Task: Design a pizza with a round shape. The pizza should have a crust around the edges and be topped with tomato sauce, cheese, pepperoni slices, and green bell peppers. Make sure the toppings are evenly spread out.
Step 173:
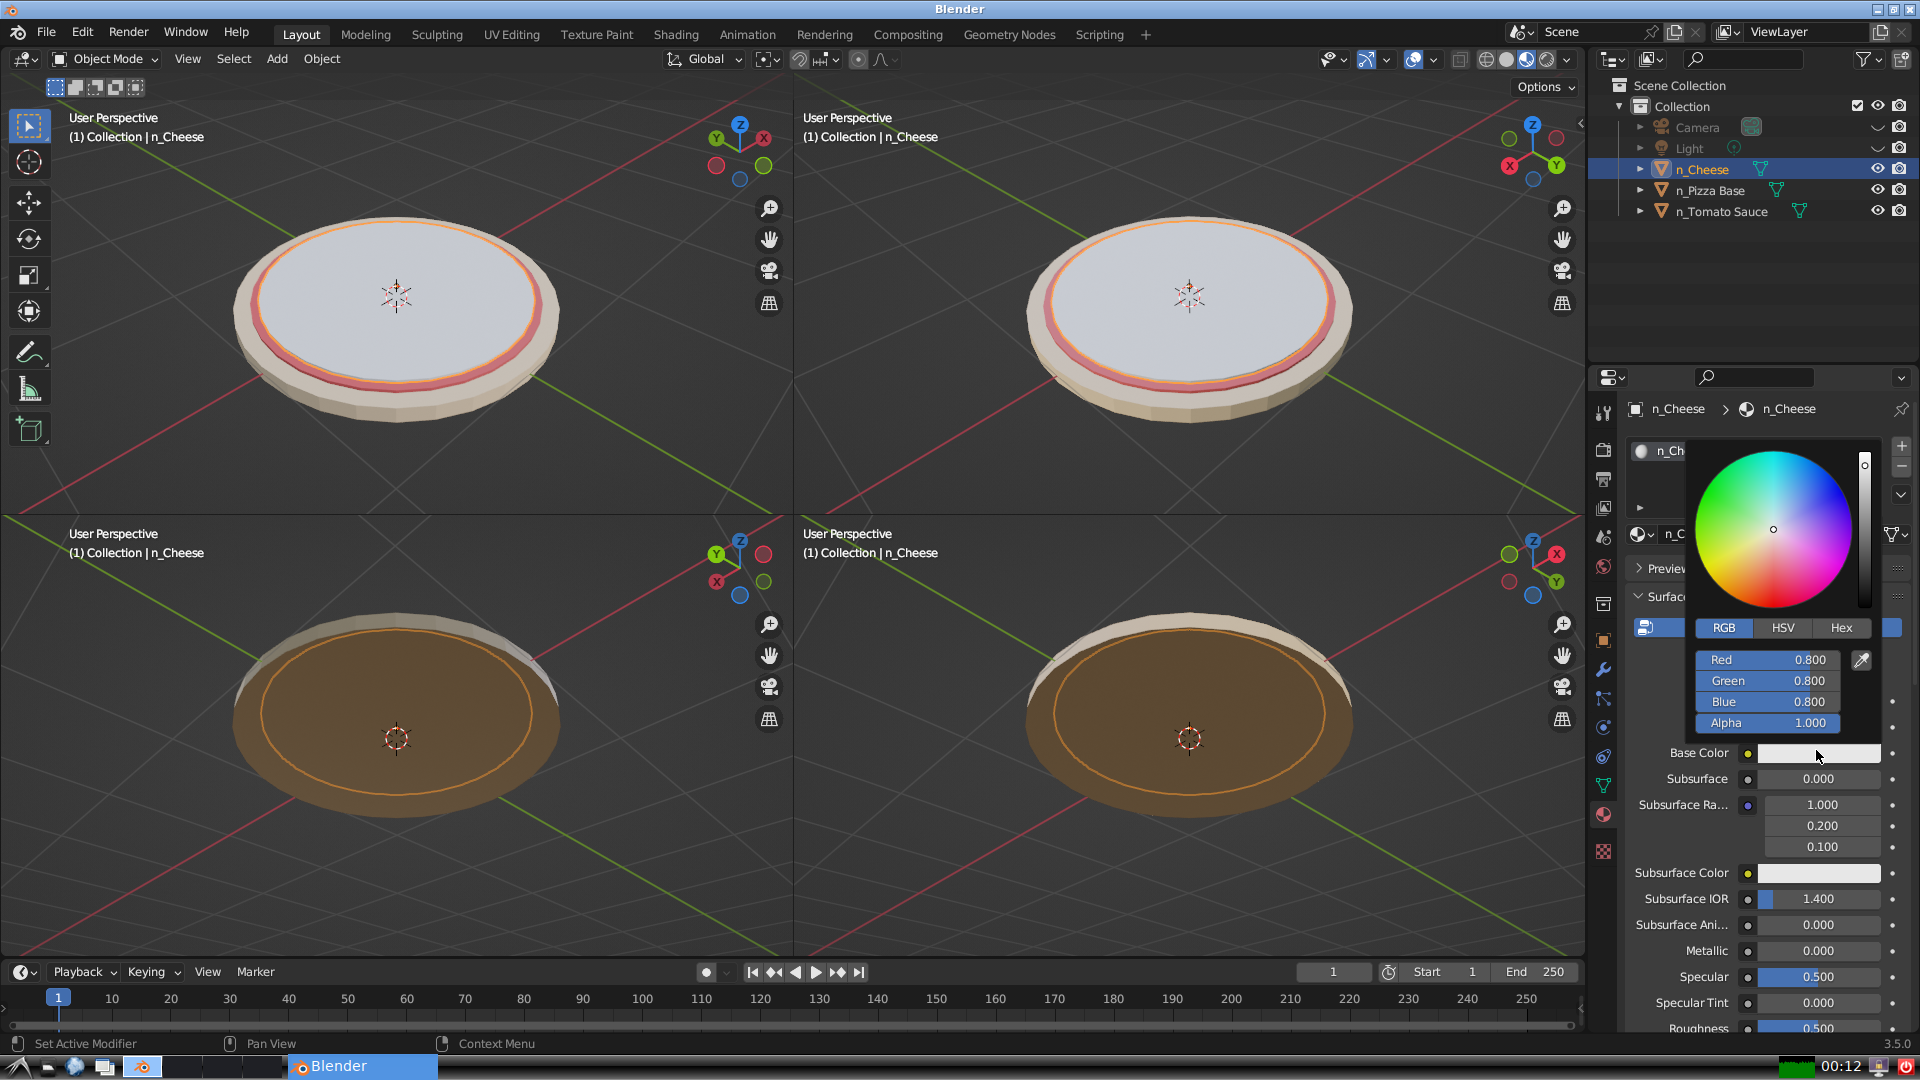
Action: {"mouse_move": [1725, 625]}